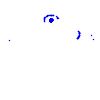
Particle: pion